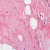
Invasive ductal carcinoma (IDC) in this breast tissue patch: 0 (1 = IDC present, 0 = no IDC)